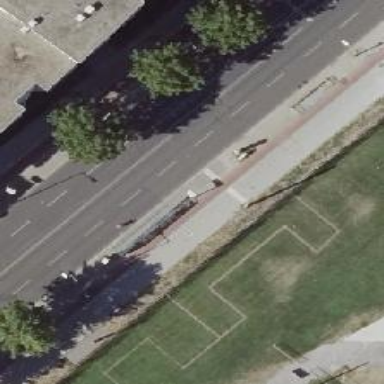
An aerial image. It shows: Tram stop.